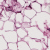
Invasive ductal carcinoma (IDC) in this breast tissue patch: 0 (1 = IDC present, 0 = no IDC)